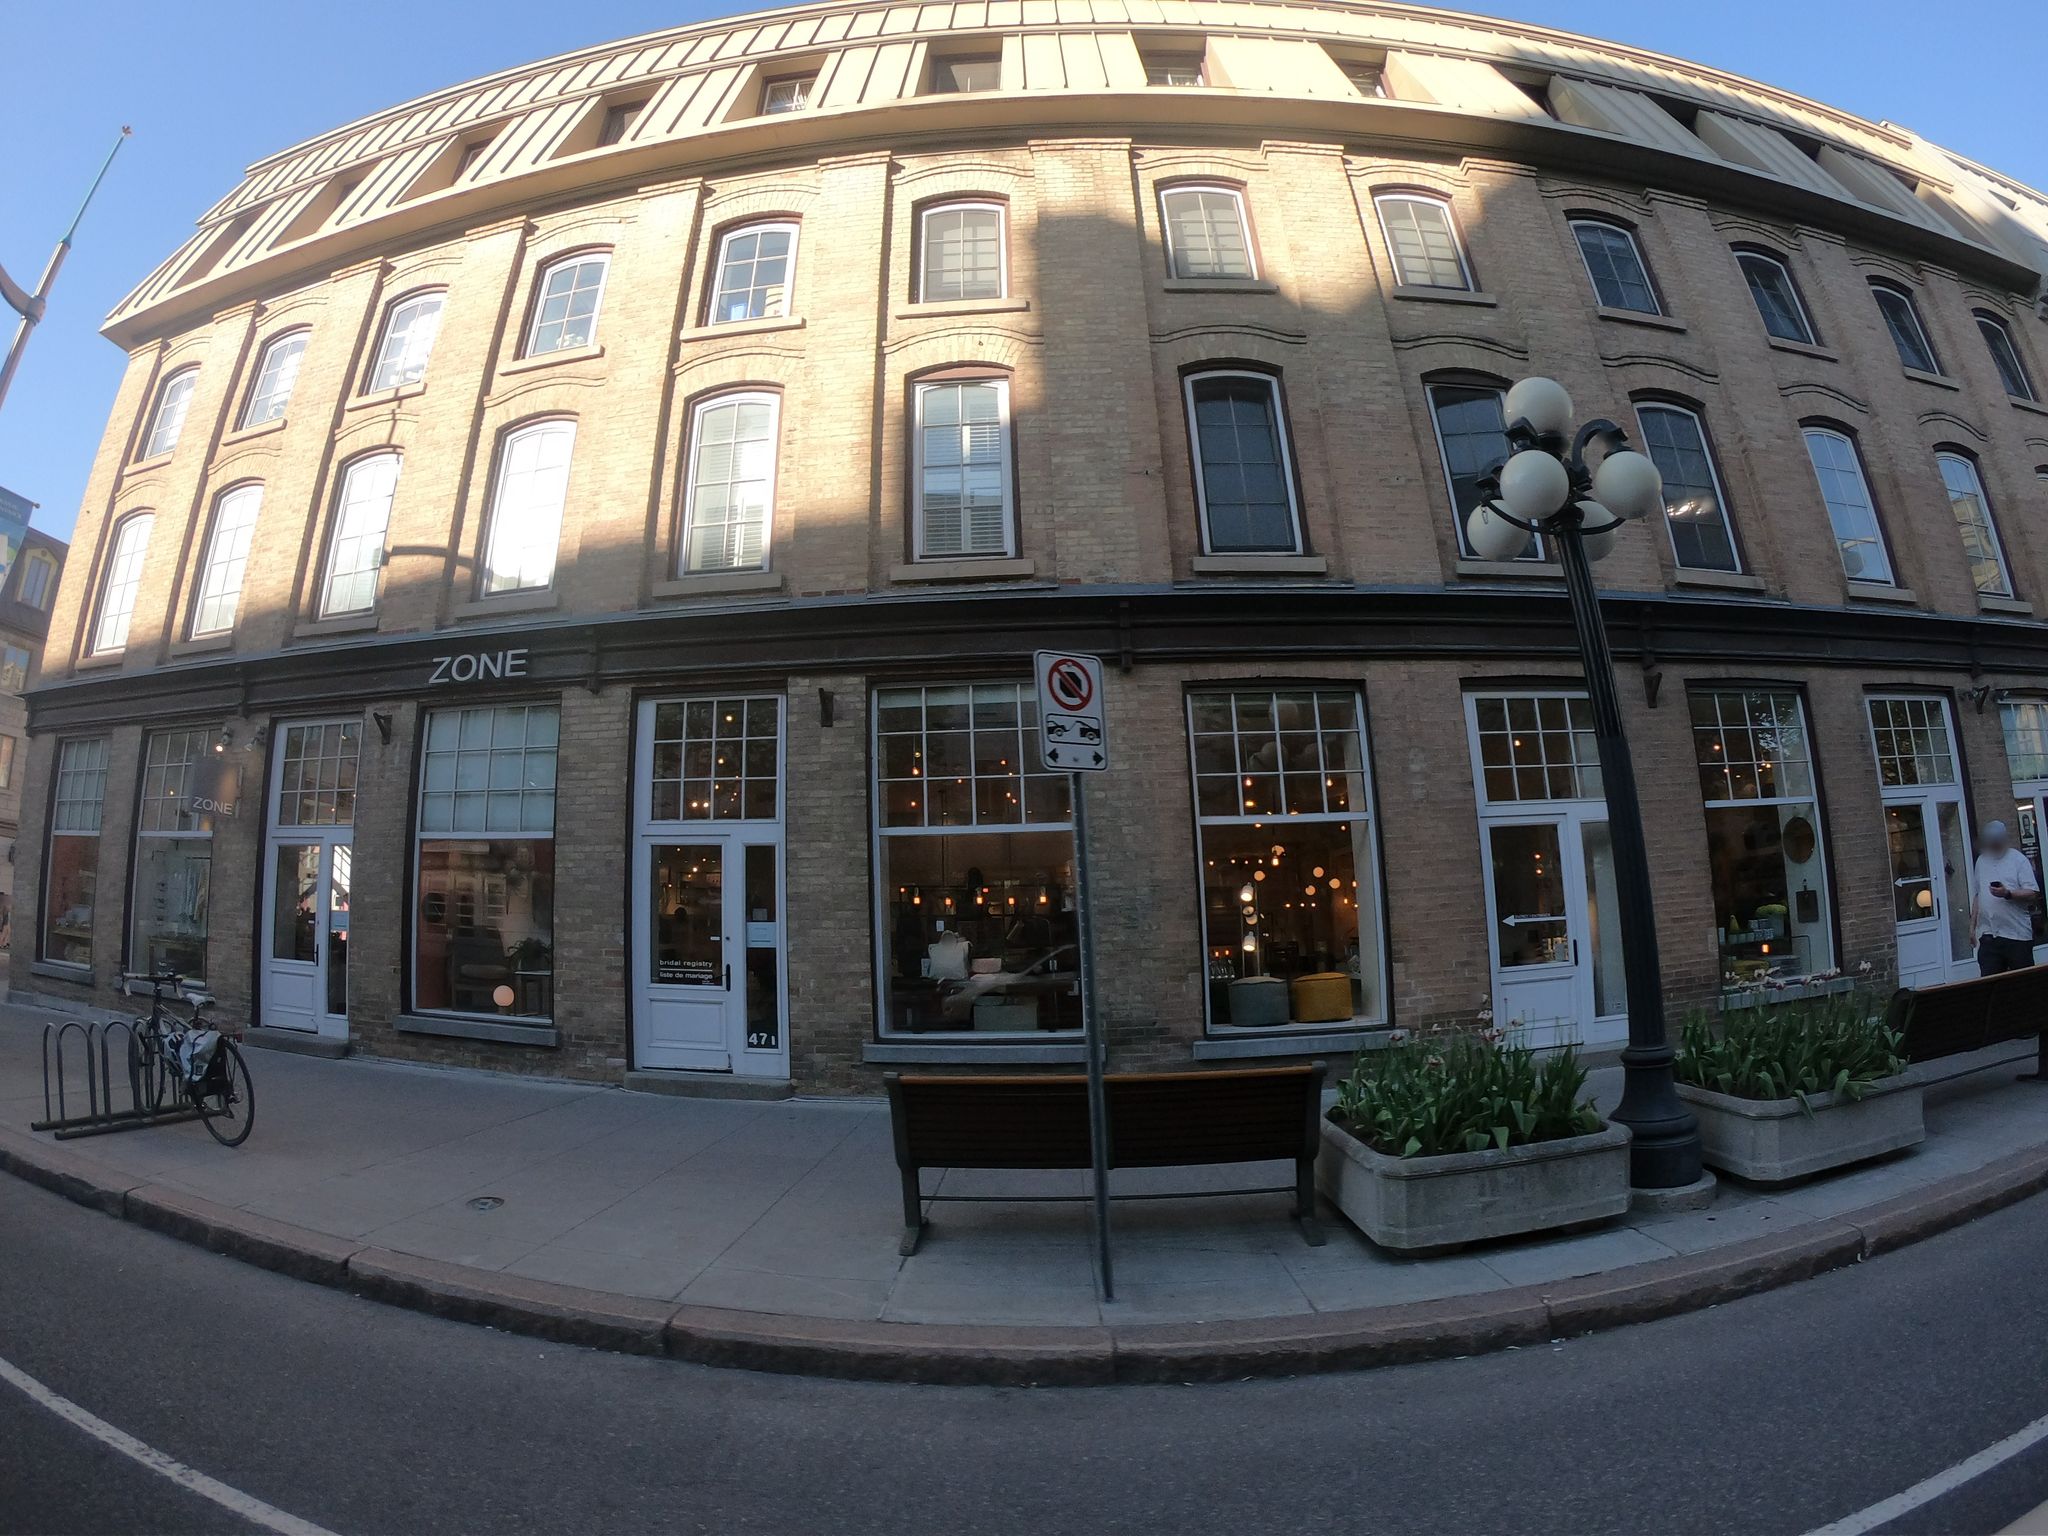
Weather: clear
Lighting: day
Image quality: slightly poor
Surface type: driving surface
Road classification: secondary
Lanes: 2
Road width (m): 1.5
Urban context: urban centre
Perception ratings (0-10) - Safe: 1.84, Lively: 7.87, Beautiful: 8.74, Boring: 5.72, Depressing: 6.74, Wealthy: 5.64